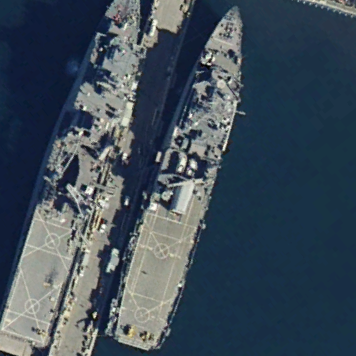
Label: combat